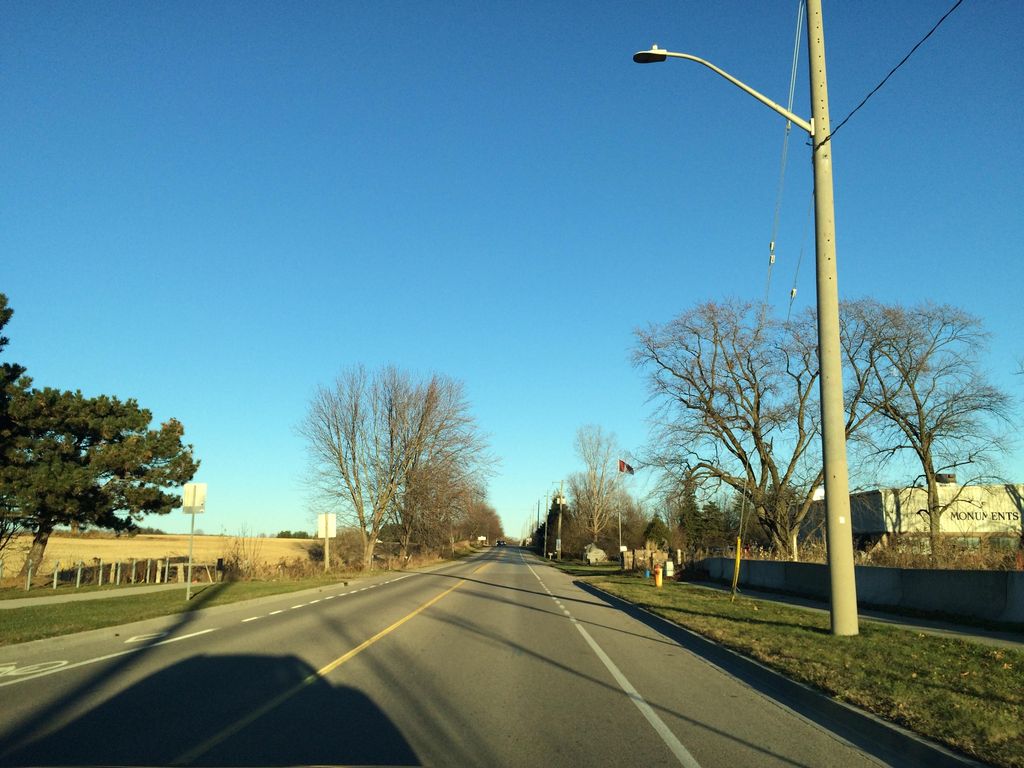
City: kitchener-waterloo